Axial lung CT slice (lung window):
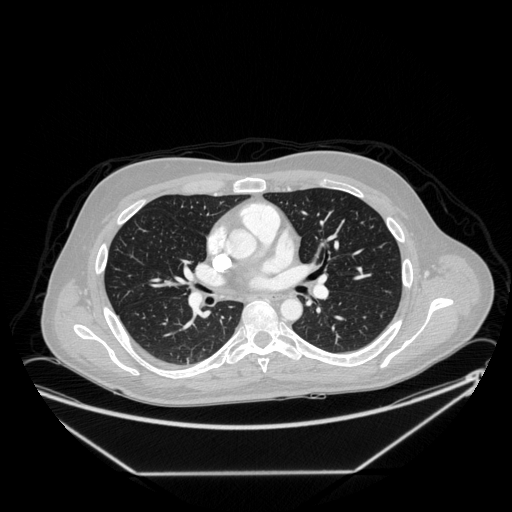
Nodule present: no